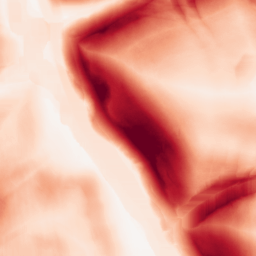
Category: morphological
Decomposition family: morphological_square
Decomposition parameters: operation: gradient
size: 20
Upsampling method: sinc_blackman
Upsampling parameters: scale: 2
kernel_size: 8
Upsampling scale: 2